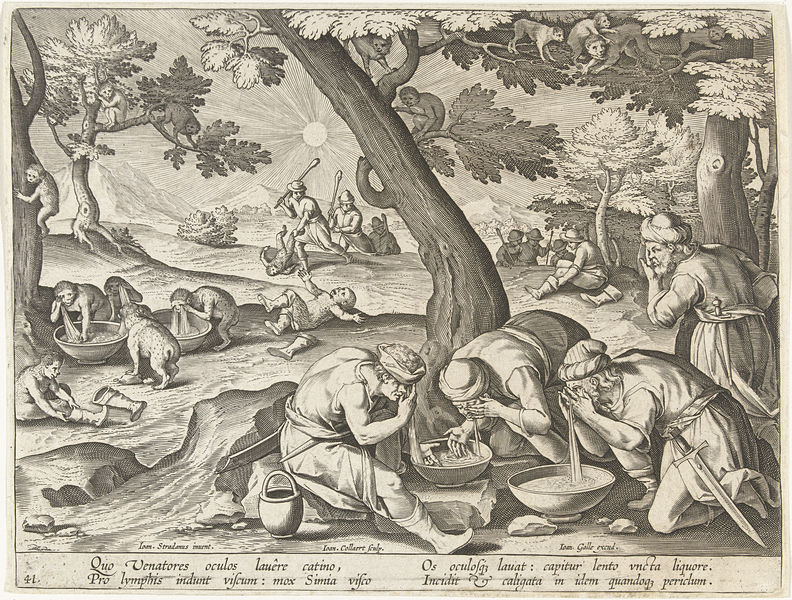
Titel: Jacht op apen door middel van bedrog
Künstler: Jan (II) Collaert
Standort: Amsterdam
Institution: Rijksmuseum
Schlagwörter: baum, mann, wasser, bäume, menschen, männer, sonne, wald, schalen, schrift, picknick, essen, waschen, schwert, schüsseln, eimer, gefäße, affen, latein, lateinisch, keulen